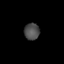
Tissue: lung
Cell type: Endothelial cells
Senescence score: 0.7474
Nuclear area (px): 251
Mean DAPI intensity: 75.876